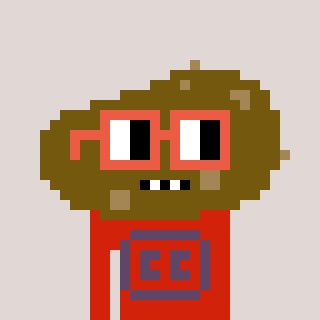
a pixel art character with square orange glasses, a potato-shaped head and a red-colored body on a warm background